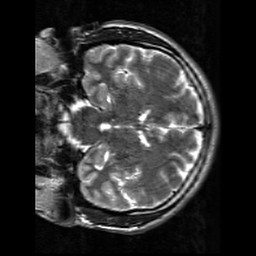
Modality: T2w
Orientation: coronal
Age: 32
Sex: male
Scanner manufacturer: siemens
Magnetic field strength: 3 T
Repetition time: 7 s
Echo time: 0.09 s